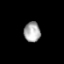
Tissue: prostate
Cell type: T cells
Senescence score: 0.3552
Nuclear area (px): 325
Mean DAPI intensity: 168.48